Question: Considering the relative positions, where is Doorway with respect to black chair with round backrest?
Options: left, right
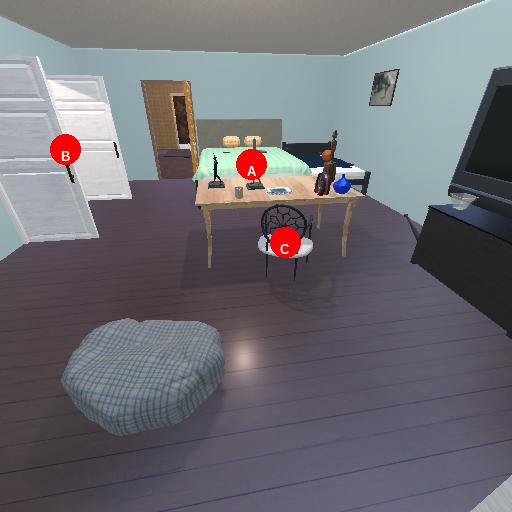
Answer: left